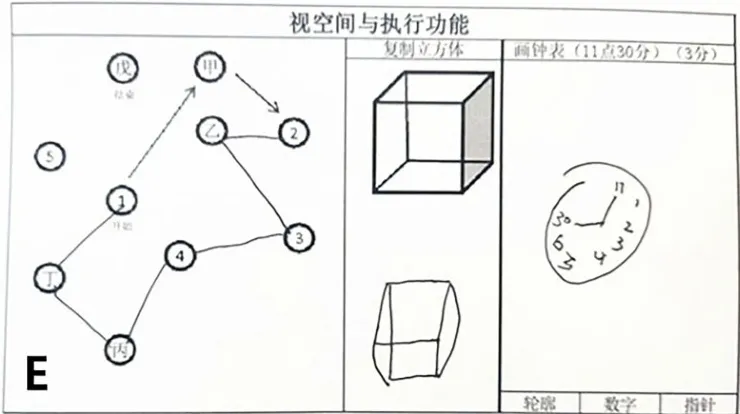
Cytotoxic edema and visuospatial and executing skills of the dominant hand of the patient improved in 3 months. The patient failed to recognize spatial structure; however, she has made some progress after this period of recovery (E). ADC, apparent diffusion coefficient; DWI, diffusion-weighted imaging; FLAIR, fluid-attenuated inversion recovery; MRI, magnetic resonance imaging; T2WI, T2-weighted imaging.
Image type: radiology (mri)